Interaction volume radius: 10 \u00c5
Interaction volume height: 15 \u00c5
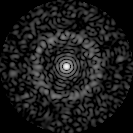
Disorder parameter: 0.851